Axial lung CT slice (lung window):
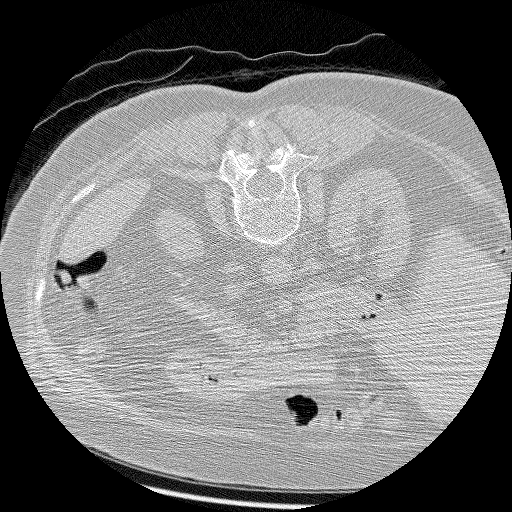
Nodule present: no